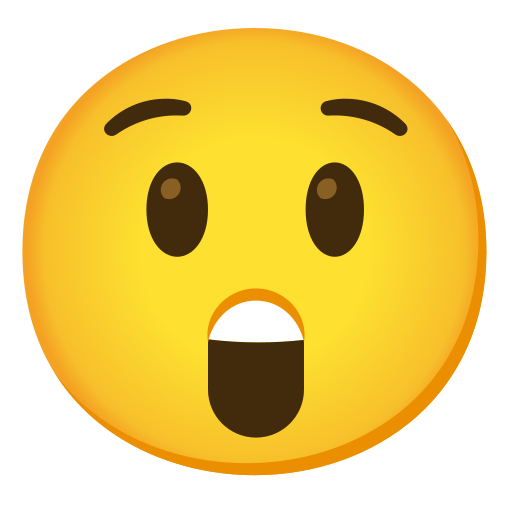
Emoji: 😲